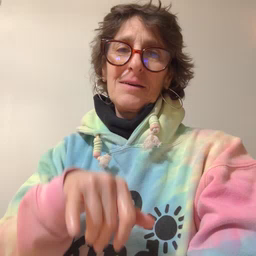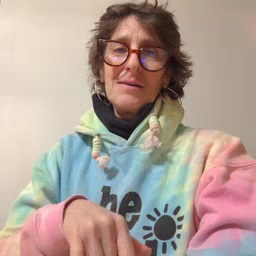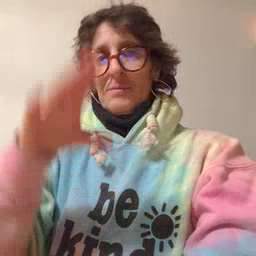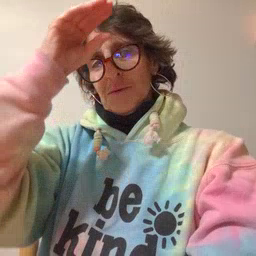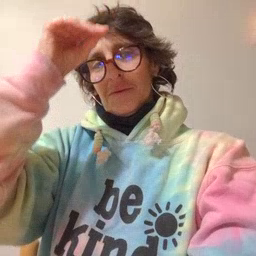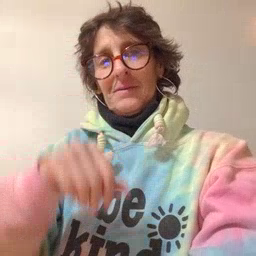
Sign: boy